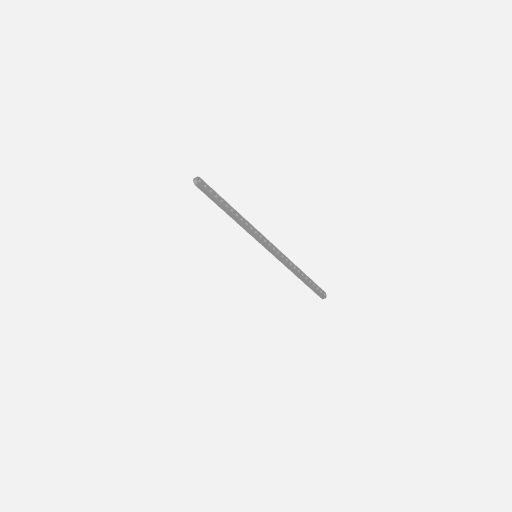
Part: FlatBeam29H